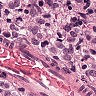
Metastatic tissue present: yes